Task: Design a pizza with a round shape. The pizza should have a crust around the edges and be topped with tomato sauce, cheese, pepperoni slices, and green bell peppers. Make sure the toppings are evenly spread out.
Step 630:
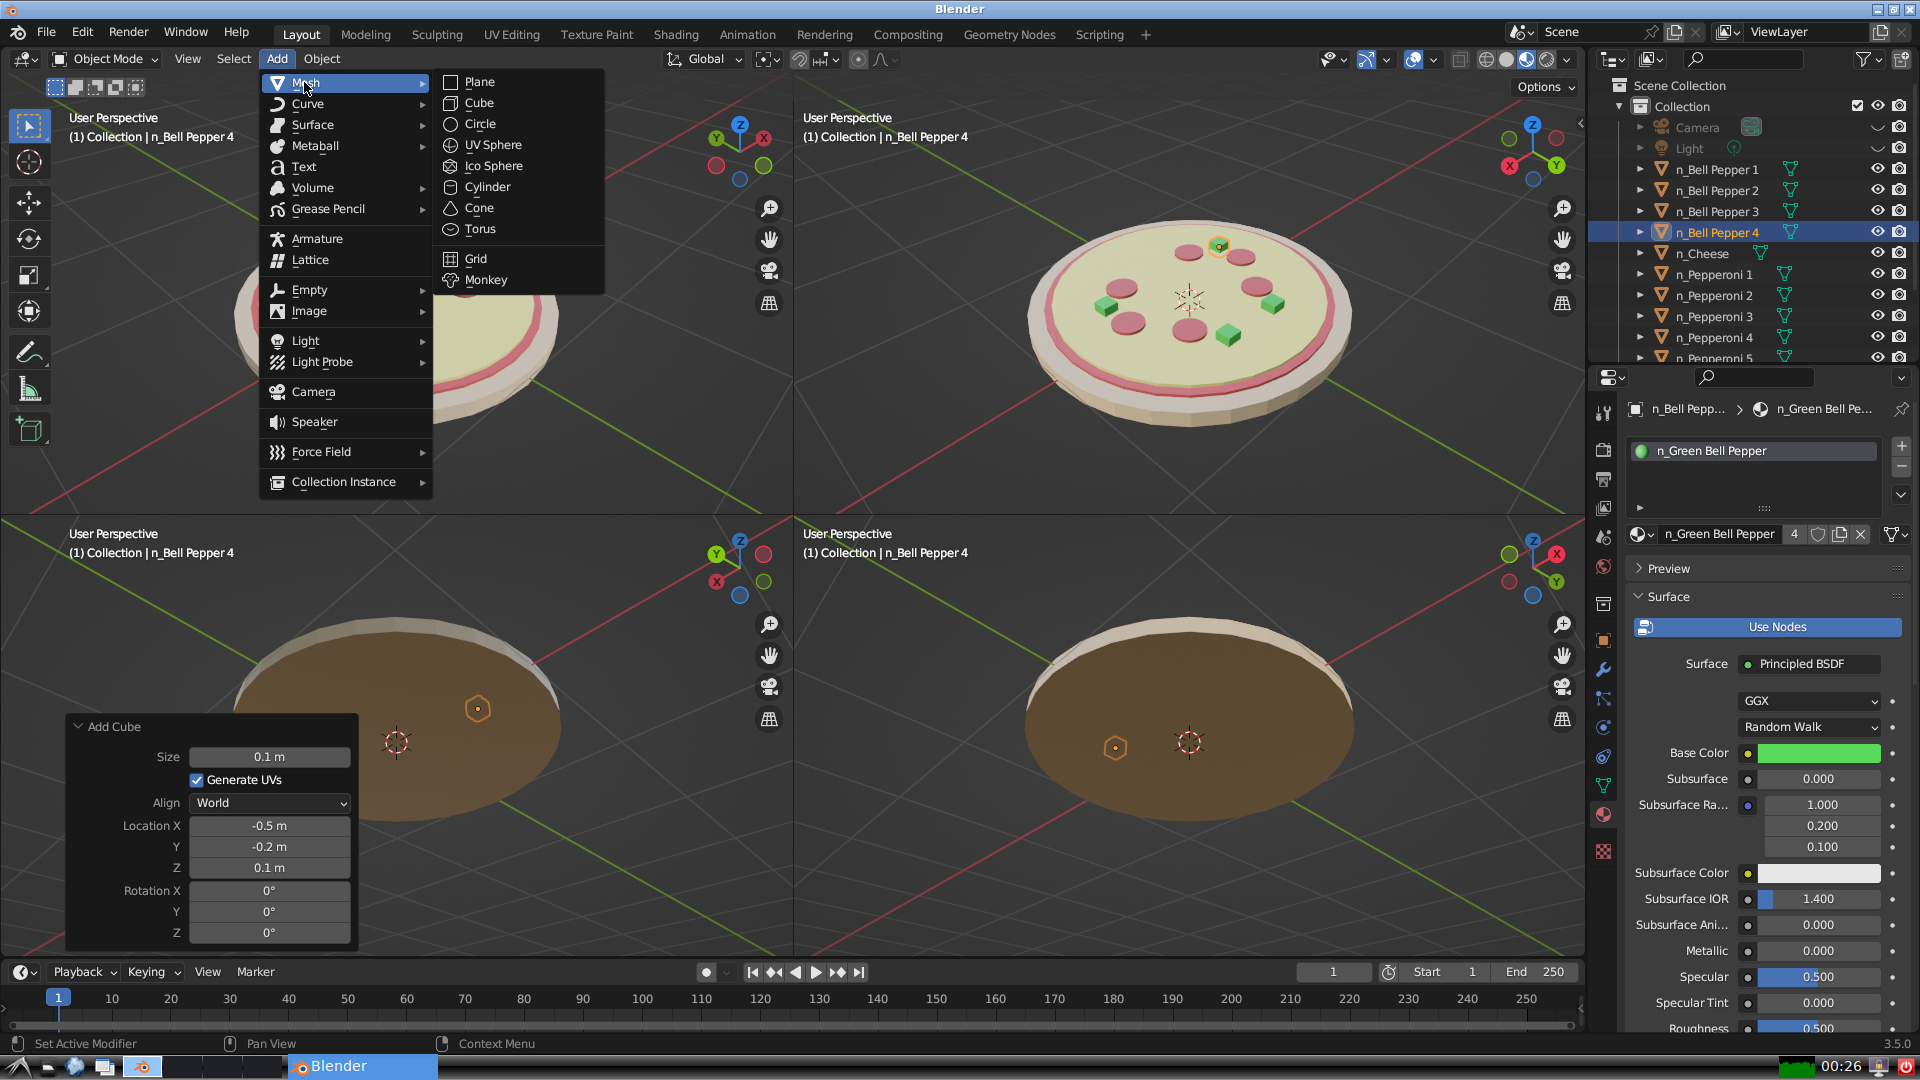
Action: {"mouse_move": [499, 101]}